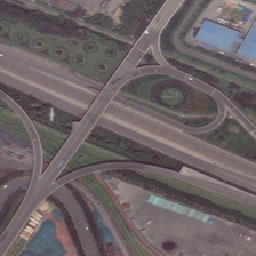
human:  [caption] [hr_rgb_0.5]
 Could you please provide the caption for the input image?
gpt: Many crisscrossed streets and open spaces, a small number of buildings and more grass.

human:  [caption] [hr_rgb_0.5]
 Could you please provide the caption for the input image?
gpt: there are many meadows around the road .

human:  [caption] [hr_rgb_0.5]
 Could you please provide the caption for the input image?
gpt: Many crisscrossed roads and open spaces, a small number of buildings and more grass.

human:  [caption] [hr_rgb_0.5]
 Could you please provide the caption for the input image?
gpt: this is a road with a staggered distribution, surrounded by a lot of grass, and the lack of housing construction .

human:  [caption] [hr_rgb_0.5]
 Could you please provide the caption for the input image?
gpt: A large number of roads and open spaces, a small number of buildings and more grass.